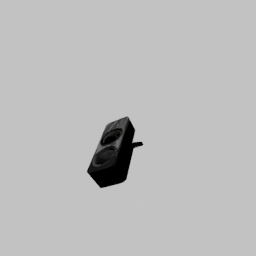
Label: electronics